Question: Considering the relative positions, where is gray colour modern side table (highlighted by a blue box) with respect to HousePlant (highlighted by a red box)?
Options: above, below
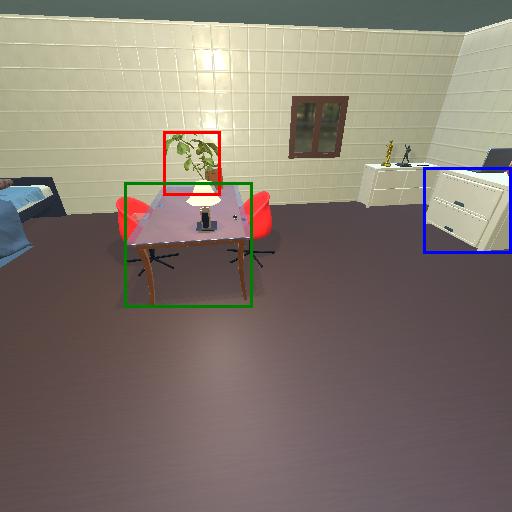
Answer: above